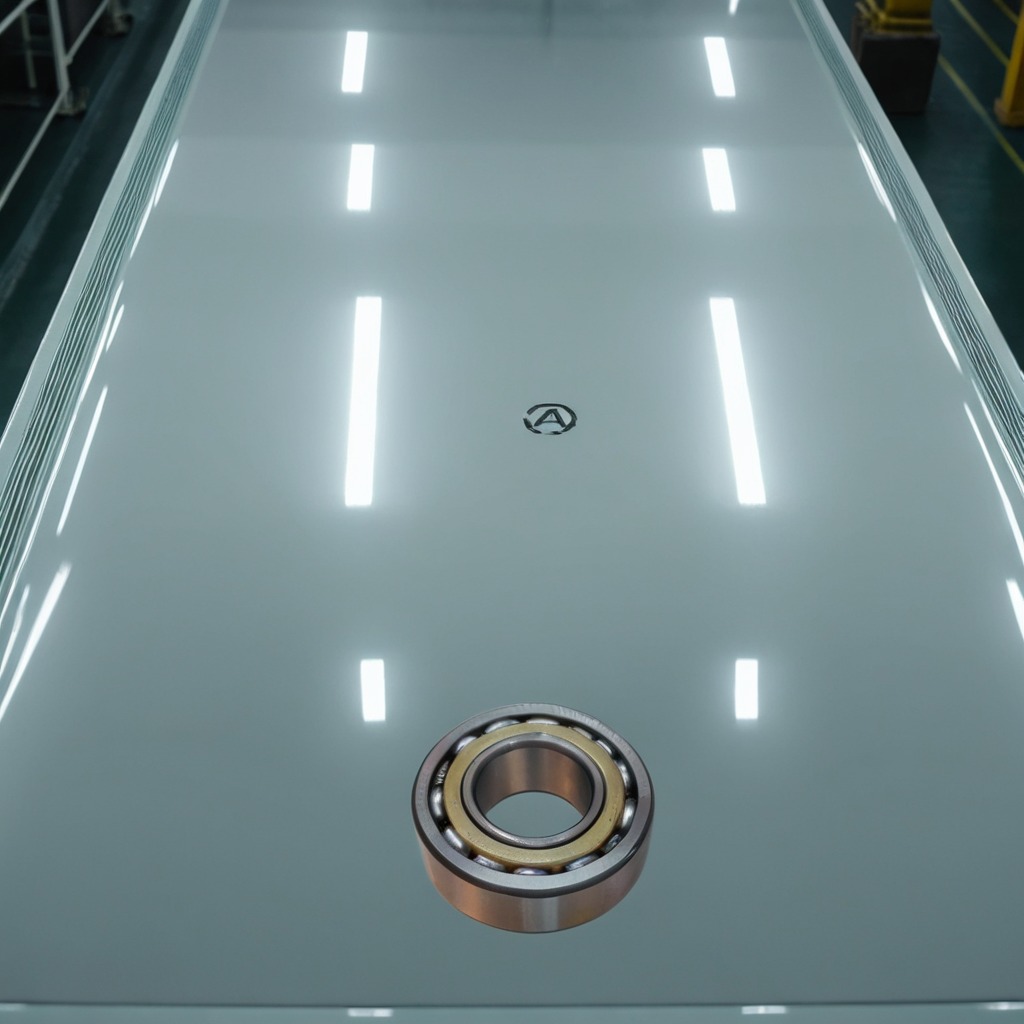
A metal ball bearing is lying on a high-gloss table in a ship maintenance bay industrial lighting.